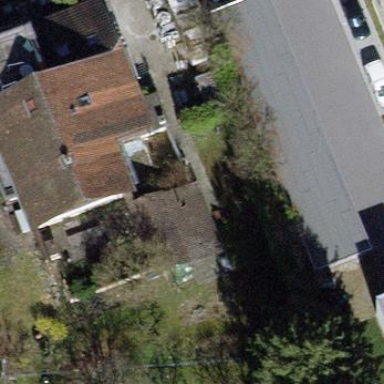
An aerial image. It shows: View of roof of building.